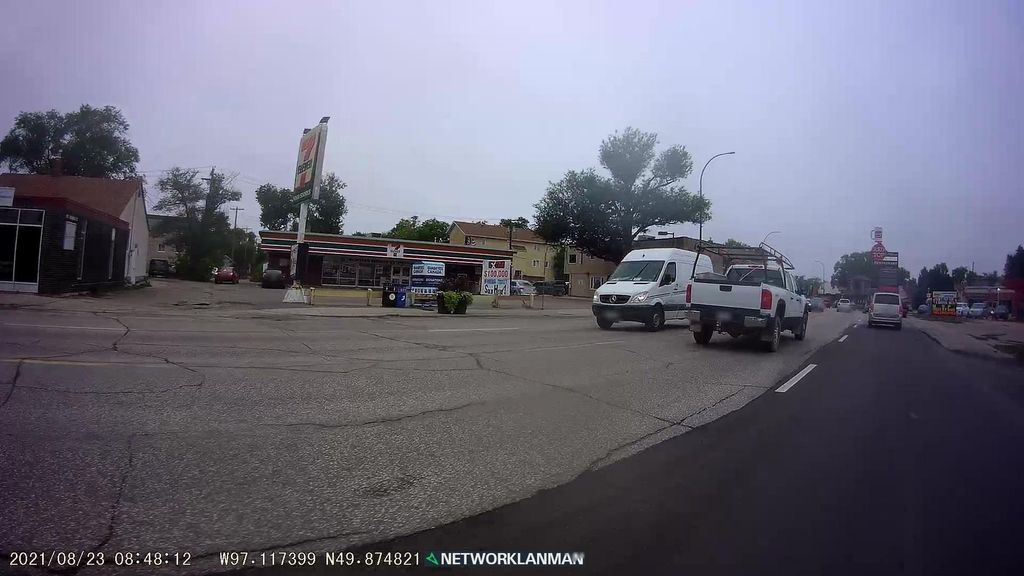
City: winnipeg